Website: bh-photo
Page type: customer-info-address
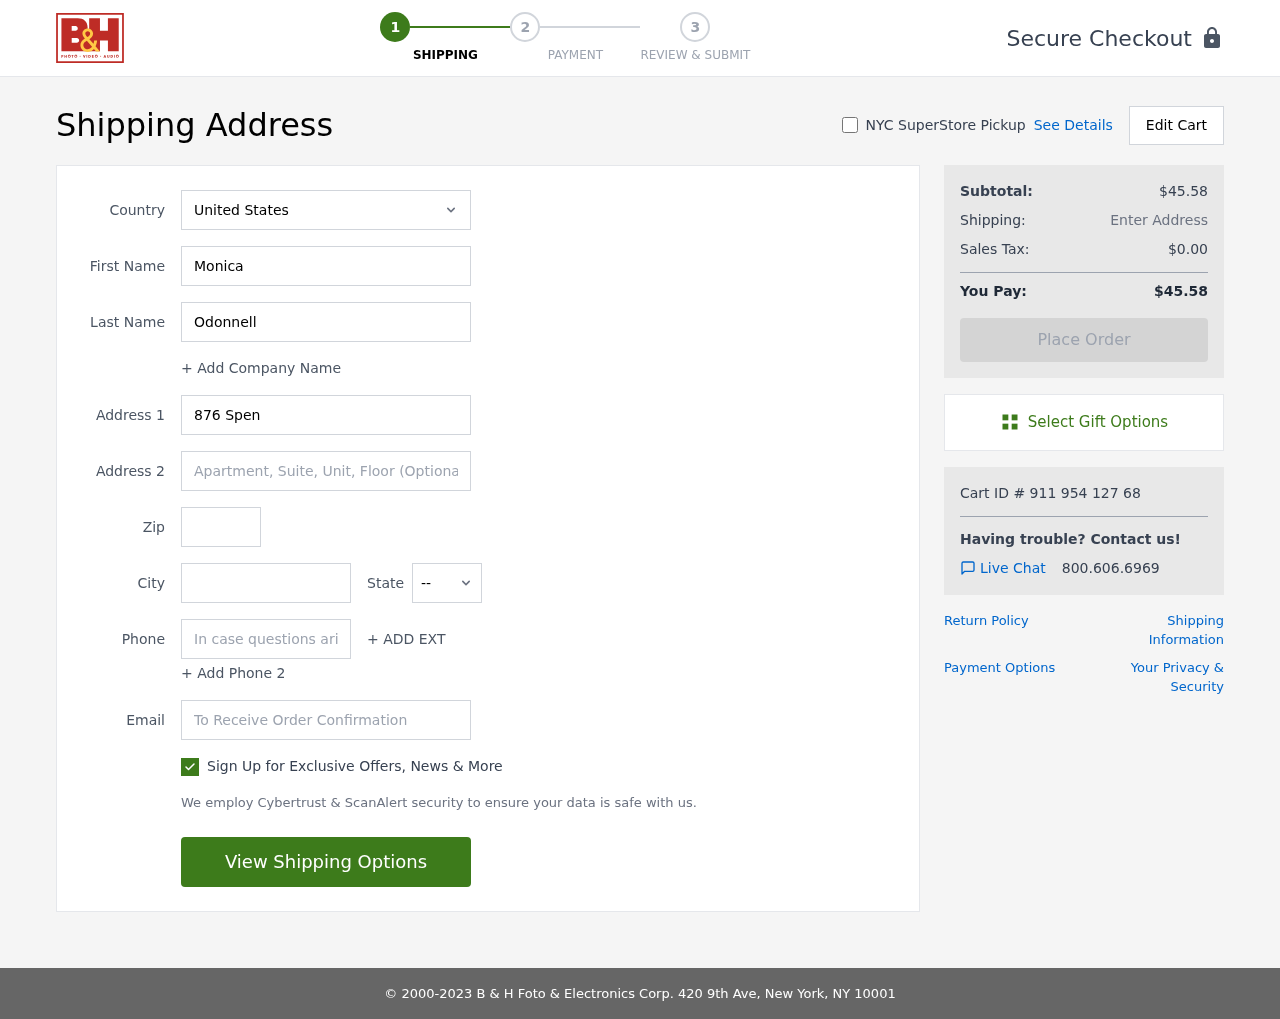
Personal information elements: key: PII_CITY
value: Samuelbury
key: PII_COUNTRY
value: United States
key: PII_EMAIL
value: monica_odonnell@yahoo.com
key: PII_FIRSTNAME
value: Monica
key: PII_LASTNAME
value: Odonnell
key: PII_PHONE
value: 7856861746
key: PII_POSTCODE
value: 23552
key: PII_STATE_ABBR
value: GA
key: PII_STREET
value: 876 Spencer Island
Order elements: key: ORDER_SUBTOTAL
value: $45.58
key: ORDER_TAX
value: $0.00
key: ORDER_TOTAL
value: $45.58
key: ORDER_ID
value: Cart ID # 911 954 127 68